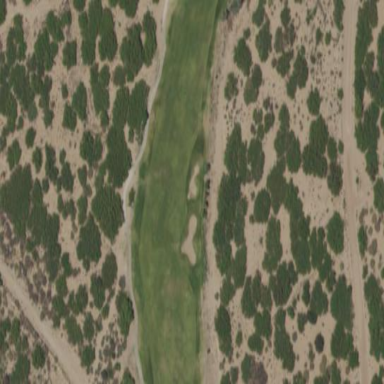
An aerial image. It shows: Golf fairway in the image.